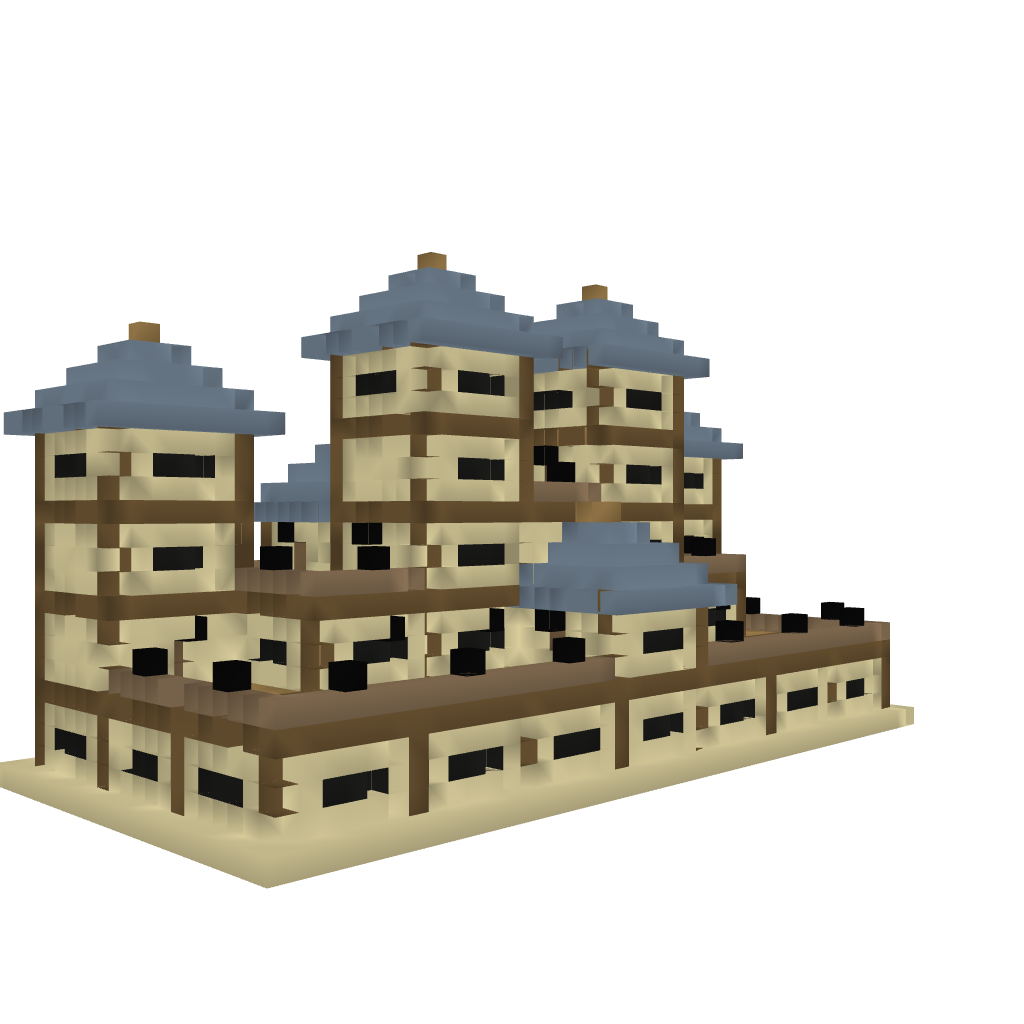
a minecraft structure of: Desert Mansion (Not Furnished)